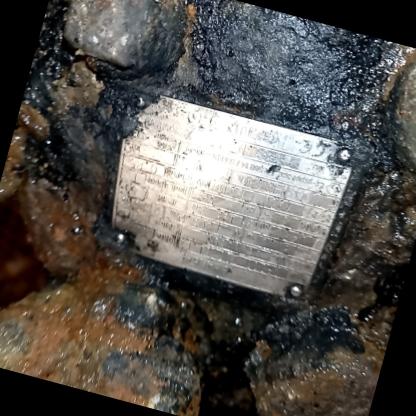
Klasa: tabliczka-znamionowa